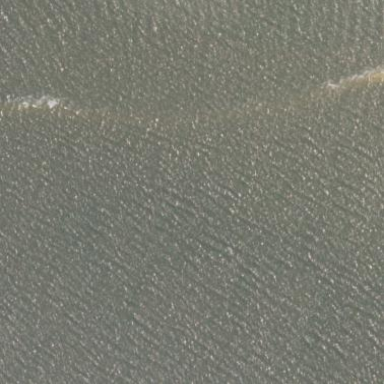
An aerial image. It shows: Shoal with sandy surface.